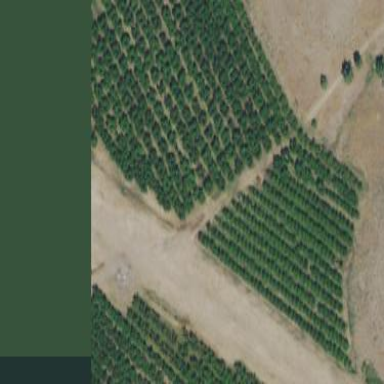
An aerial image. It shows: Orchard.